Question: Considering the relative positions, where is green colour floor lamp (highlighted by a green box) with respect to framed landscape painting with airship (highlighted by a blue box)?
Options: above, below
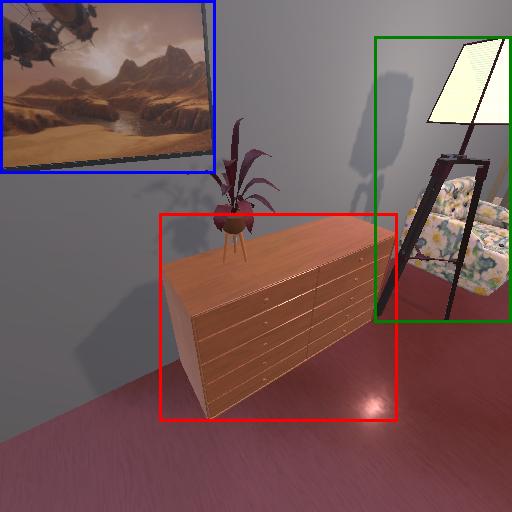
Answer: above